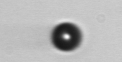
Label: bead